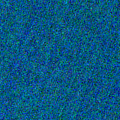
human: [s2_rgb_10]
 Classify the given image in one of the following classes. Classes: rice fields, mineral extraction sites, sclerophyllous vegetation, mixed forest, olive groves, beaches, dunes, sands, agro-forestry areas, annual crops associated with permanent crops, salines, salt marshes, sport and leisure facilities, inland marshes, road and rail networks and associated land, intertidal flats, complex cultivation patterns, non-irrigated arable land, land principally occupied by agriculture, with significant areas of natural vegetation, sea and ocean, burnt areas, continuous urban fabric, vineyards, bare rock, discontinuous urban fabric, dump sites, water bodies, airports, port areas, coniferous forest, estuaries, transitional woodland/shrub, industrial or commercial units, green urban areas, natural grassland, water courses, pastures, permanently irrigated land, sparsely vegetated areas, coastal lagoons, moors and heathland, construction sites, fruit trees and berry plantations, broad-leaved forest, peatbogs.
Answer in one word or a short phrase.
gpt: sea and ocean